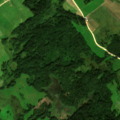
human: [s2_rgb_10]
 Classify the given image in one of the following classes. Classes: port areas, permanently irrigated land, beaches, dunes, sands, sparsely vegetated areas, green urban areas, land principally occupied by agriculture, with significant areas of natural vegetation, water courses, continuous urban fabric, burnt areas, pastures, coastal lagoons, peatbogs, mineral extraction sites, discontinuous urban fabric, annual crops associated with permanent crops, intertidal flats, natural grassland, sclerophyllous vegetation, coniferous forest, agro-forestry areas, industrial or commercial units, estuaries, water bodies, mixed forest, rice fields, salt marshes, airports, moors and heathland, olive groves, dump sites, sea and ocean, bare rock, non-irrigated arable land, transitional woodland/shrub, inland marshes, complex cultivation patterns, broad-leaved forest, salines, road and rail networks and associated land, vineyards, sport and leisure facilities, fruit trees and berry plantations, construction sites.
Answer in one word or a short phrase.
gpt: pastures, complex cultivation patterns, land principally occupied by agriculture, with significant areas of natural vegetation, broad-leaved forest, transitional woodland/shrub